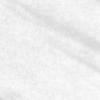
Label: change